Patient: sex M, age 78
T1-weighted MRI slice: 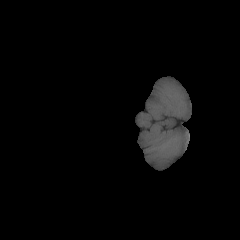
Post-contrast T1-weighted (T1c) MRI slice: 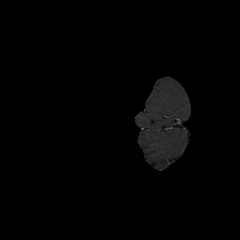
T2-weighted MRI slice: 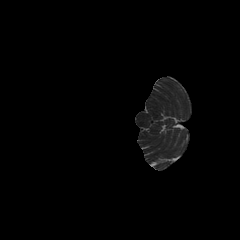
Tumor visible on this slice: no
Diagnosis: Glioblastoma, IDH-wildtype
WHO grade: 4